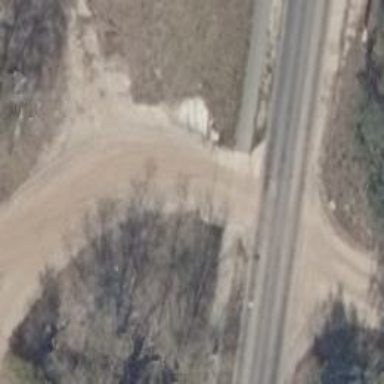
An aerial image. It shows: Concrete driveway designated as service road.